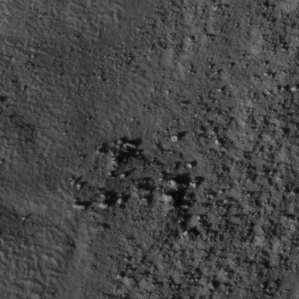
Label: non_frost